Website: home-depot
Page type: account-selection
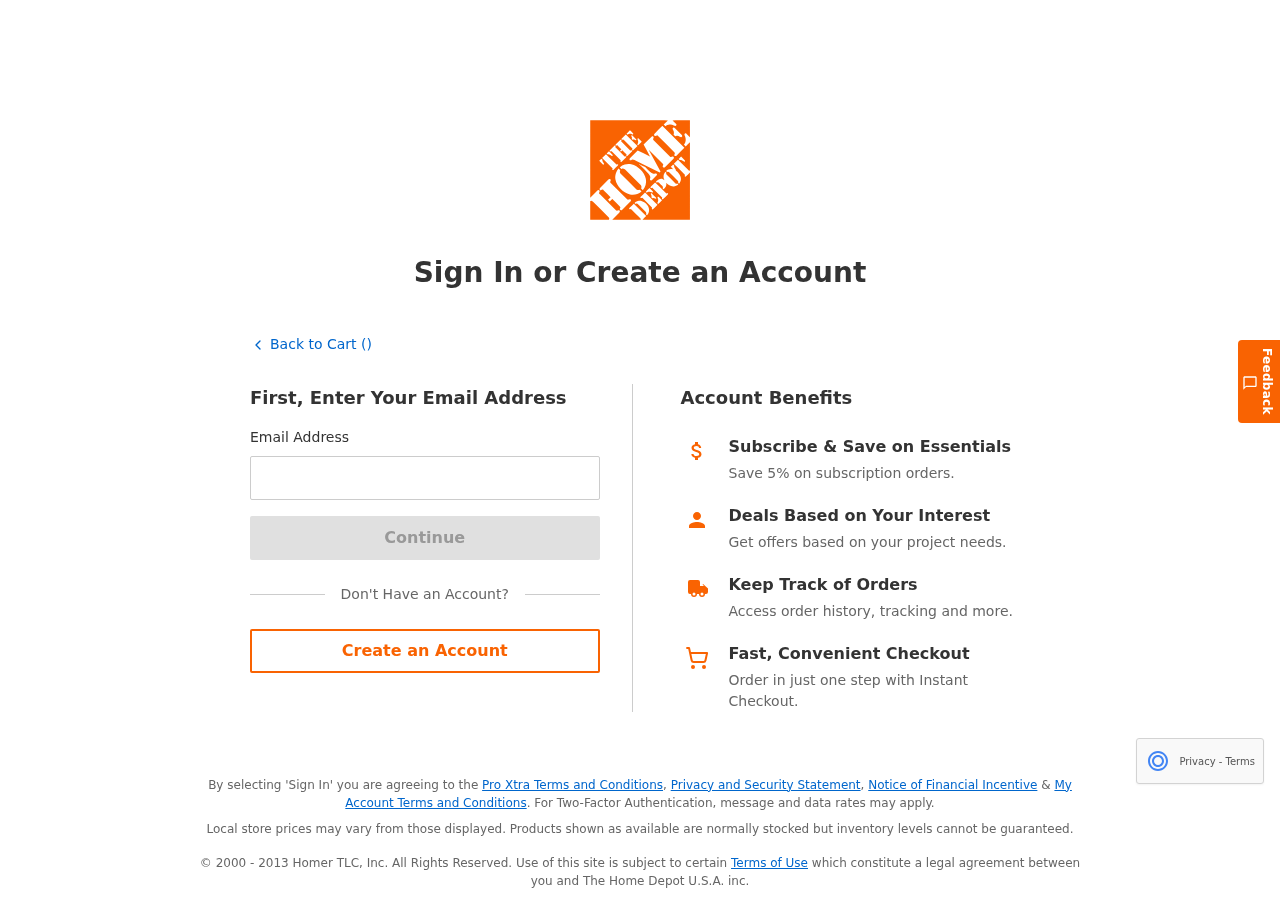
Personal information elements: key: PII_EMAIL
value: brittany_lee@hotmail.com